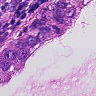
Metastatic tissue present: yes